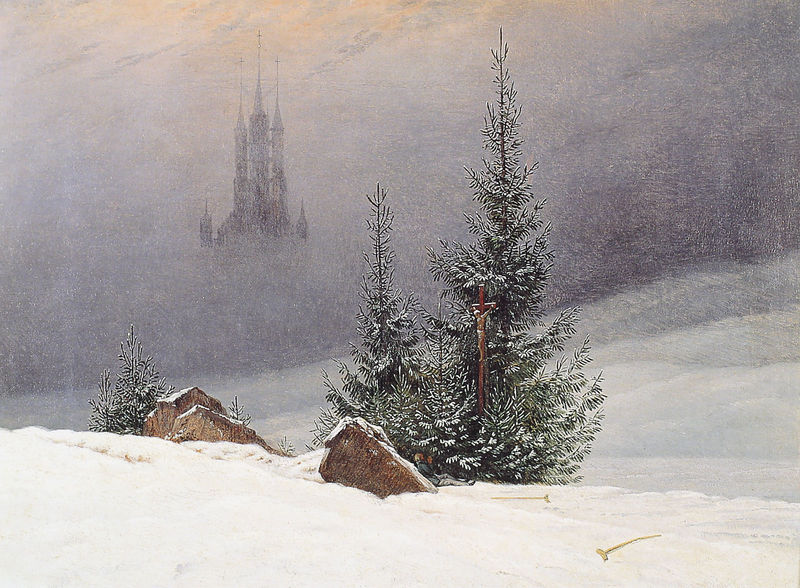
Titel: Winterlandschaft mit Kirche
Künstler: Caspar David Friedrich
Institution: Dortmund, Museum für Kunst und Kulturgeschichte
Schlagwörter: baum, berg, felsen, gemälde, himmel, wolken, bäume, grün, menschen, schloss, schnee, weg, malerei, stein, steine, tod, feld, horizont, hügel, kirche, wald, stock, turm, liegen, düster, fels, nebel, winter, rast, friedrich, tannen, krank, burg, kirch, kreuz, türme, dom, kran, stöcke, fichte, tanne, christus, jesus, kapelle, kruzifix, caspar david friedrich, turmspitzen, schaufel, verschneit, krücke, krücken, inri, schneesturm, schluss, schneetreiben, ock